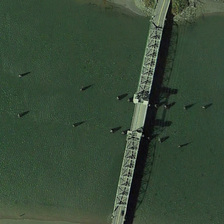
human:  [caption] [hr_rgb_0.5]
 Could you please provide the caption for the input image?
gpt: a small river is between the two hills .

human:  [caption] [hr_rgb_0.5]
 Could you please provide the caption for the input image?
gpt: a long bridge is between the two mountains .

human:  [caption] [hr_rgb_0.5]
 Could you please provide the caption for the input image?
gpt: a bridge is over a green river .

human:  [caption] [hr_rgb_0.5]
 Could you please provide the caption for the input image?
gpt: a bridge is over a green river .

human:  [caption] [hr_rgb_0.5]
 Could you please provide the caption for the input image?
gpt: a long bridge is between the two mountains .